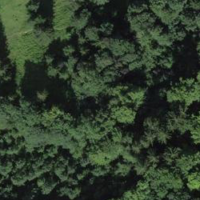
EUNIS habitat code: 43
Species observed at this site:
Polystichum aculeatum
Oxalis acetosella
Rana temporaria